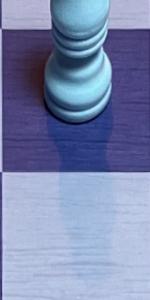
Label: Empty